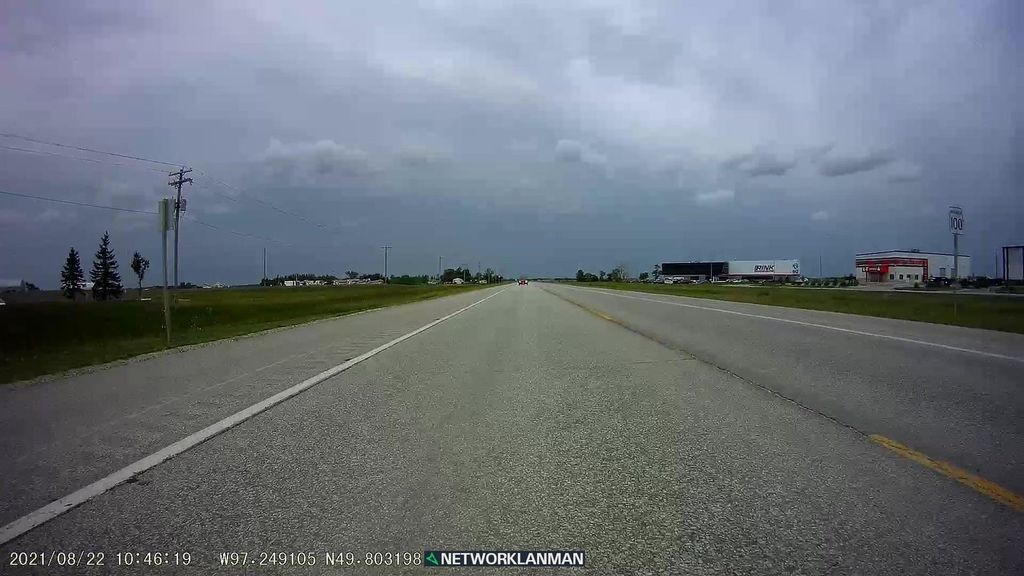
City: winnipeg